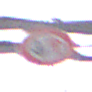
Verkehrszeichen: VorrangDesGegenverkehrs
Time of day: Midday
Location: Roofed (Special)
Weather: Overcast
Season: NotSpecified
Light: Natural